Question: I am making a 'TD' element of table editable on double click:
'''
$(document).on("dblclick", "#table>tbody>tr>td.cell", function(e) {
if (e.which != 1 || e.shiftKey || e.altKey || e.ctrlKey)
// need left button without keyboard modifiers
return;
reset_selection();
var editor = document.createElement("div");
editor.setAttribute("contenteditable", "true");
editor.innerHTML = this.innerHTML;
this.innerHTML = '';
// this.style.padding = 0;
this.appendChild(editor);
$(document).on("*", stub);
editor.onblur = function() {
// this.parentNode.setAttribute("style", "");
this.parentNode.innerHTML = this.innerHTML;
sys.editor = null;
$(document).off("*", stub);;
};
editor.focus();
});
function stub(e) {
e.stopImmediatePropagation();
return false;
}
'''
But when i double click on the text inside the editable div, the double click event propagates to the parent td causing undesired consequences. There are also other events ('select', 'mousedown', etc) i want to prevent, so writing a stub for each of them doesn't look nice to me.

Is there a way to disable all currently active jQuery event handlers and enable them afterwards? Or somewhow stop propagating all events from the editable div to its parents?
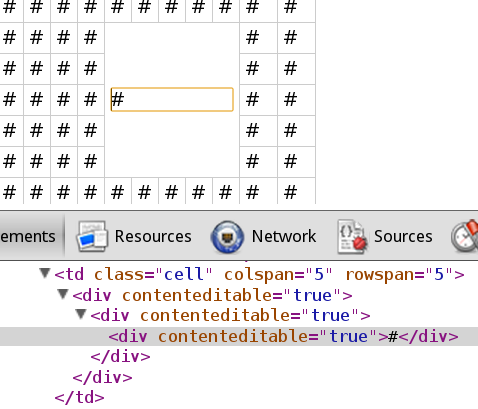
Answer: > Or somewhow stop propagating all events from the editable div to its parents?
It may not be very palatable, but it's not bad to specifically disable the events:
'''
$(this).on("select mousedown mouseup dblclick etc", false);
'''
'this'
There is a limited number of events, after all, and <URL> allows you to list them in a space-delimited string and disable them by passing 'false'.
You can then re-enable them by passing the same list and 'false' again into <URL>.